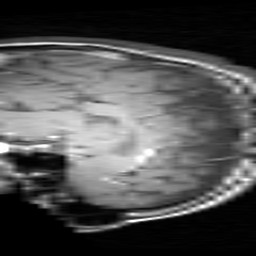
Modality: T1w
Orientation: sagittal